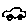
Label: car